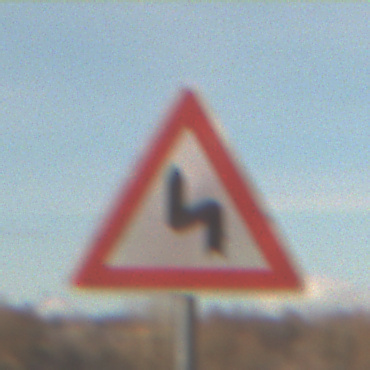
Verkehrszeichen: DoppelkurveZunaechstLinks
Umgebung: Outdoor, Nature
Tageszeit: SunriseSunset
Wetter: PartlyCloudy
Licht: Natural
Jahreszeit: NotSpecified
Kontrast: MediumContrast